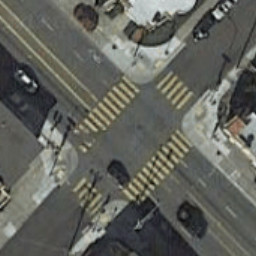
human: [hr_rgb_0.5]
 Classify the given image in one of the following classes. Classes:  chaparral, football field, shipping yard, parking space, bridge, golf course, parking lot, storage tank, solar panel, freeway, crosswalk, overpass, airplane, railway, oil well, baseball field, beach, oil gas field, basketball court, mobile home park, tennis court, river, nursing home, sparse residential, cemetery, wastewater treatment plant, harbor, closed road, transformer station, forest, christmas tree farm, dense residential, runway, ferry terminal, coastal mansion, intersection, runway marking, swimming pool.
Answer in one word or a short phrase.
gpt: crosswalk